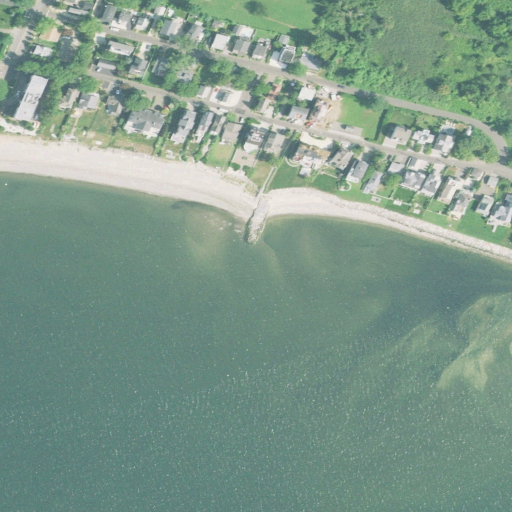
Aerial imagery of beach in Connecticut named South Pine Creek Beach containing open water, medium intensity development, barren land, herbaceous wetlands, low intensity development, open development, high intensity development, and woody wetlands